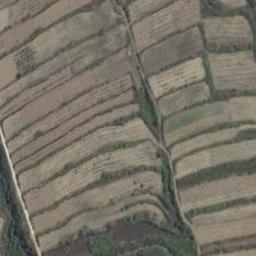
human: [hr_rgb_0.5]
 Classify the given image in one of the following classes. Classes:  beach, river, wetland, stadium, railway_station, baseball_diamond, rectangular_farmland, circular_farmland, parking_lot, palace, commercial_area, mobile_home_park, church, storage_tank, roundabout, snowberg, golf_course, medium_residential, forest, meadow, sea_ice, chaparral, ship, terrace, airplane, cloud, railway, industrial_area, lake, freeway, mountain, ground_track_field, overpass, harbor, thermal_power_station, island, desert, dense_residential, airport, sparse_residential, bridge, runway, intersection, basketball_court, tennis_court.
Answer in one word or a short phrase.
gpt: terrace